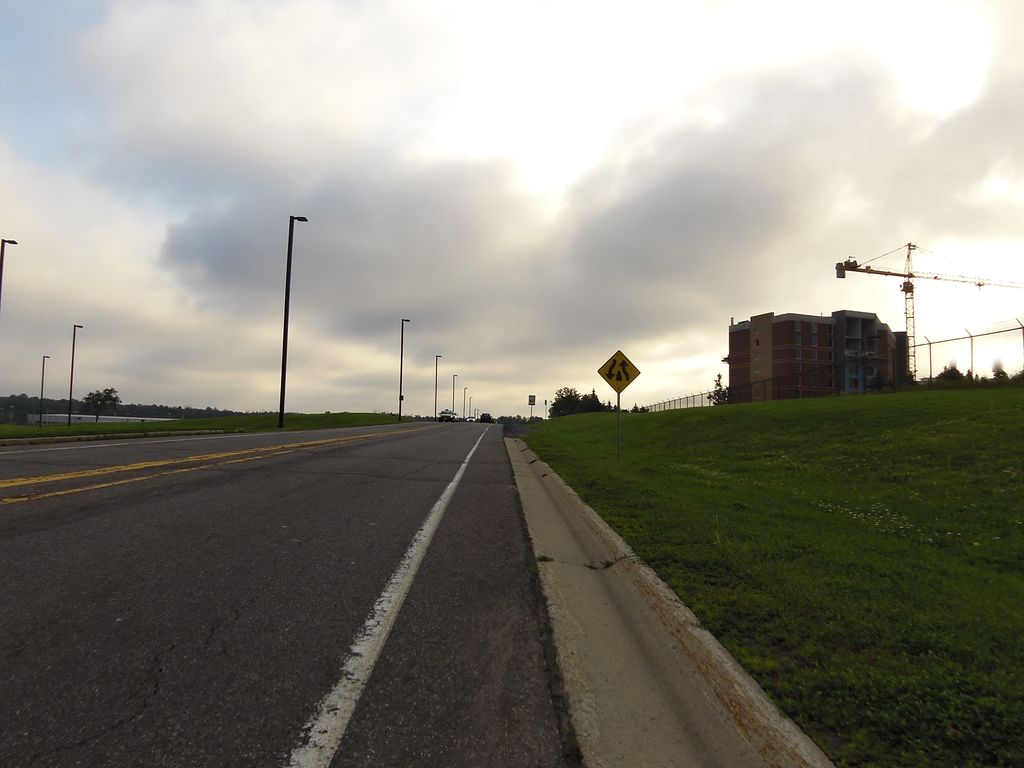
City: ottawa-gatineau